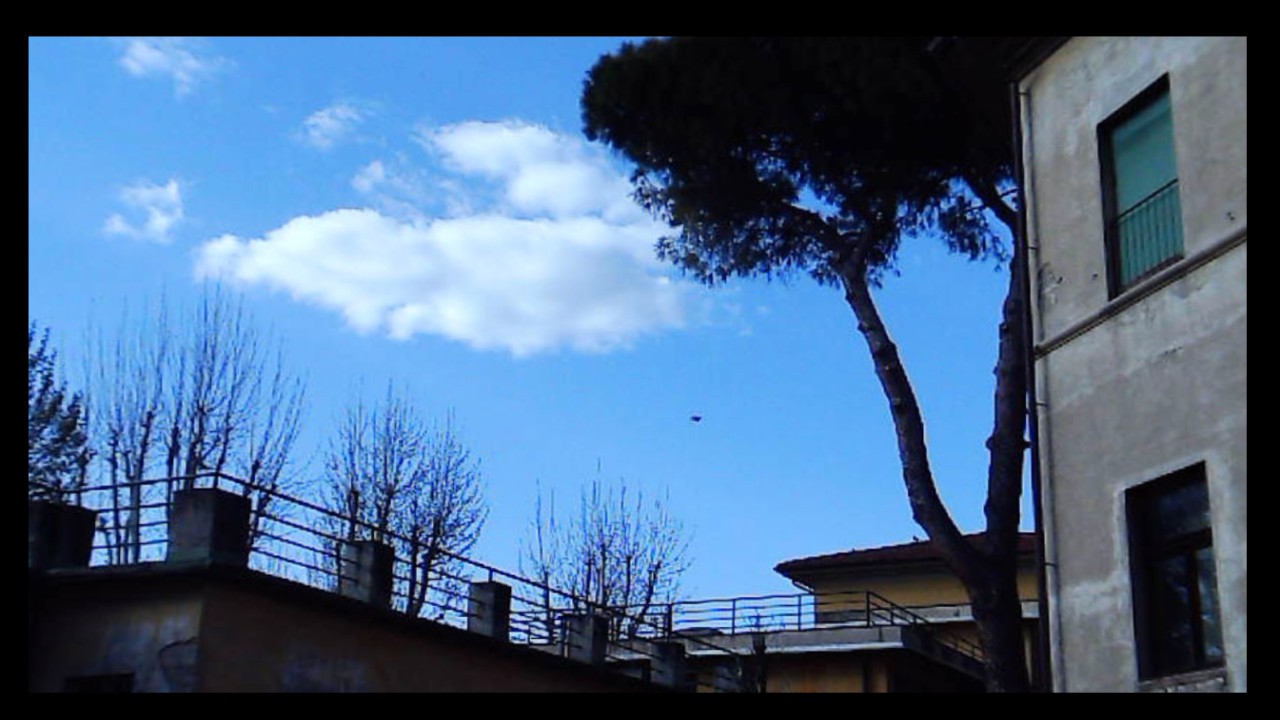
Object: Betafpv air75